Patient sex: M
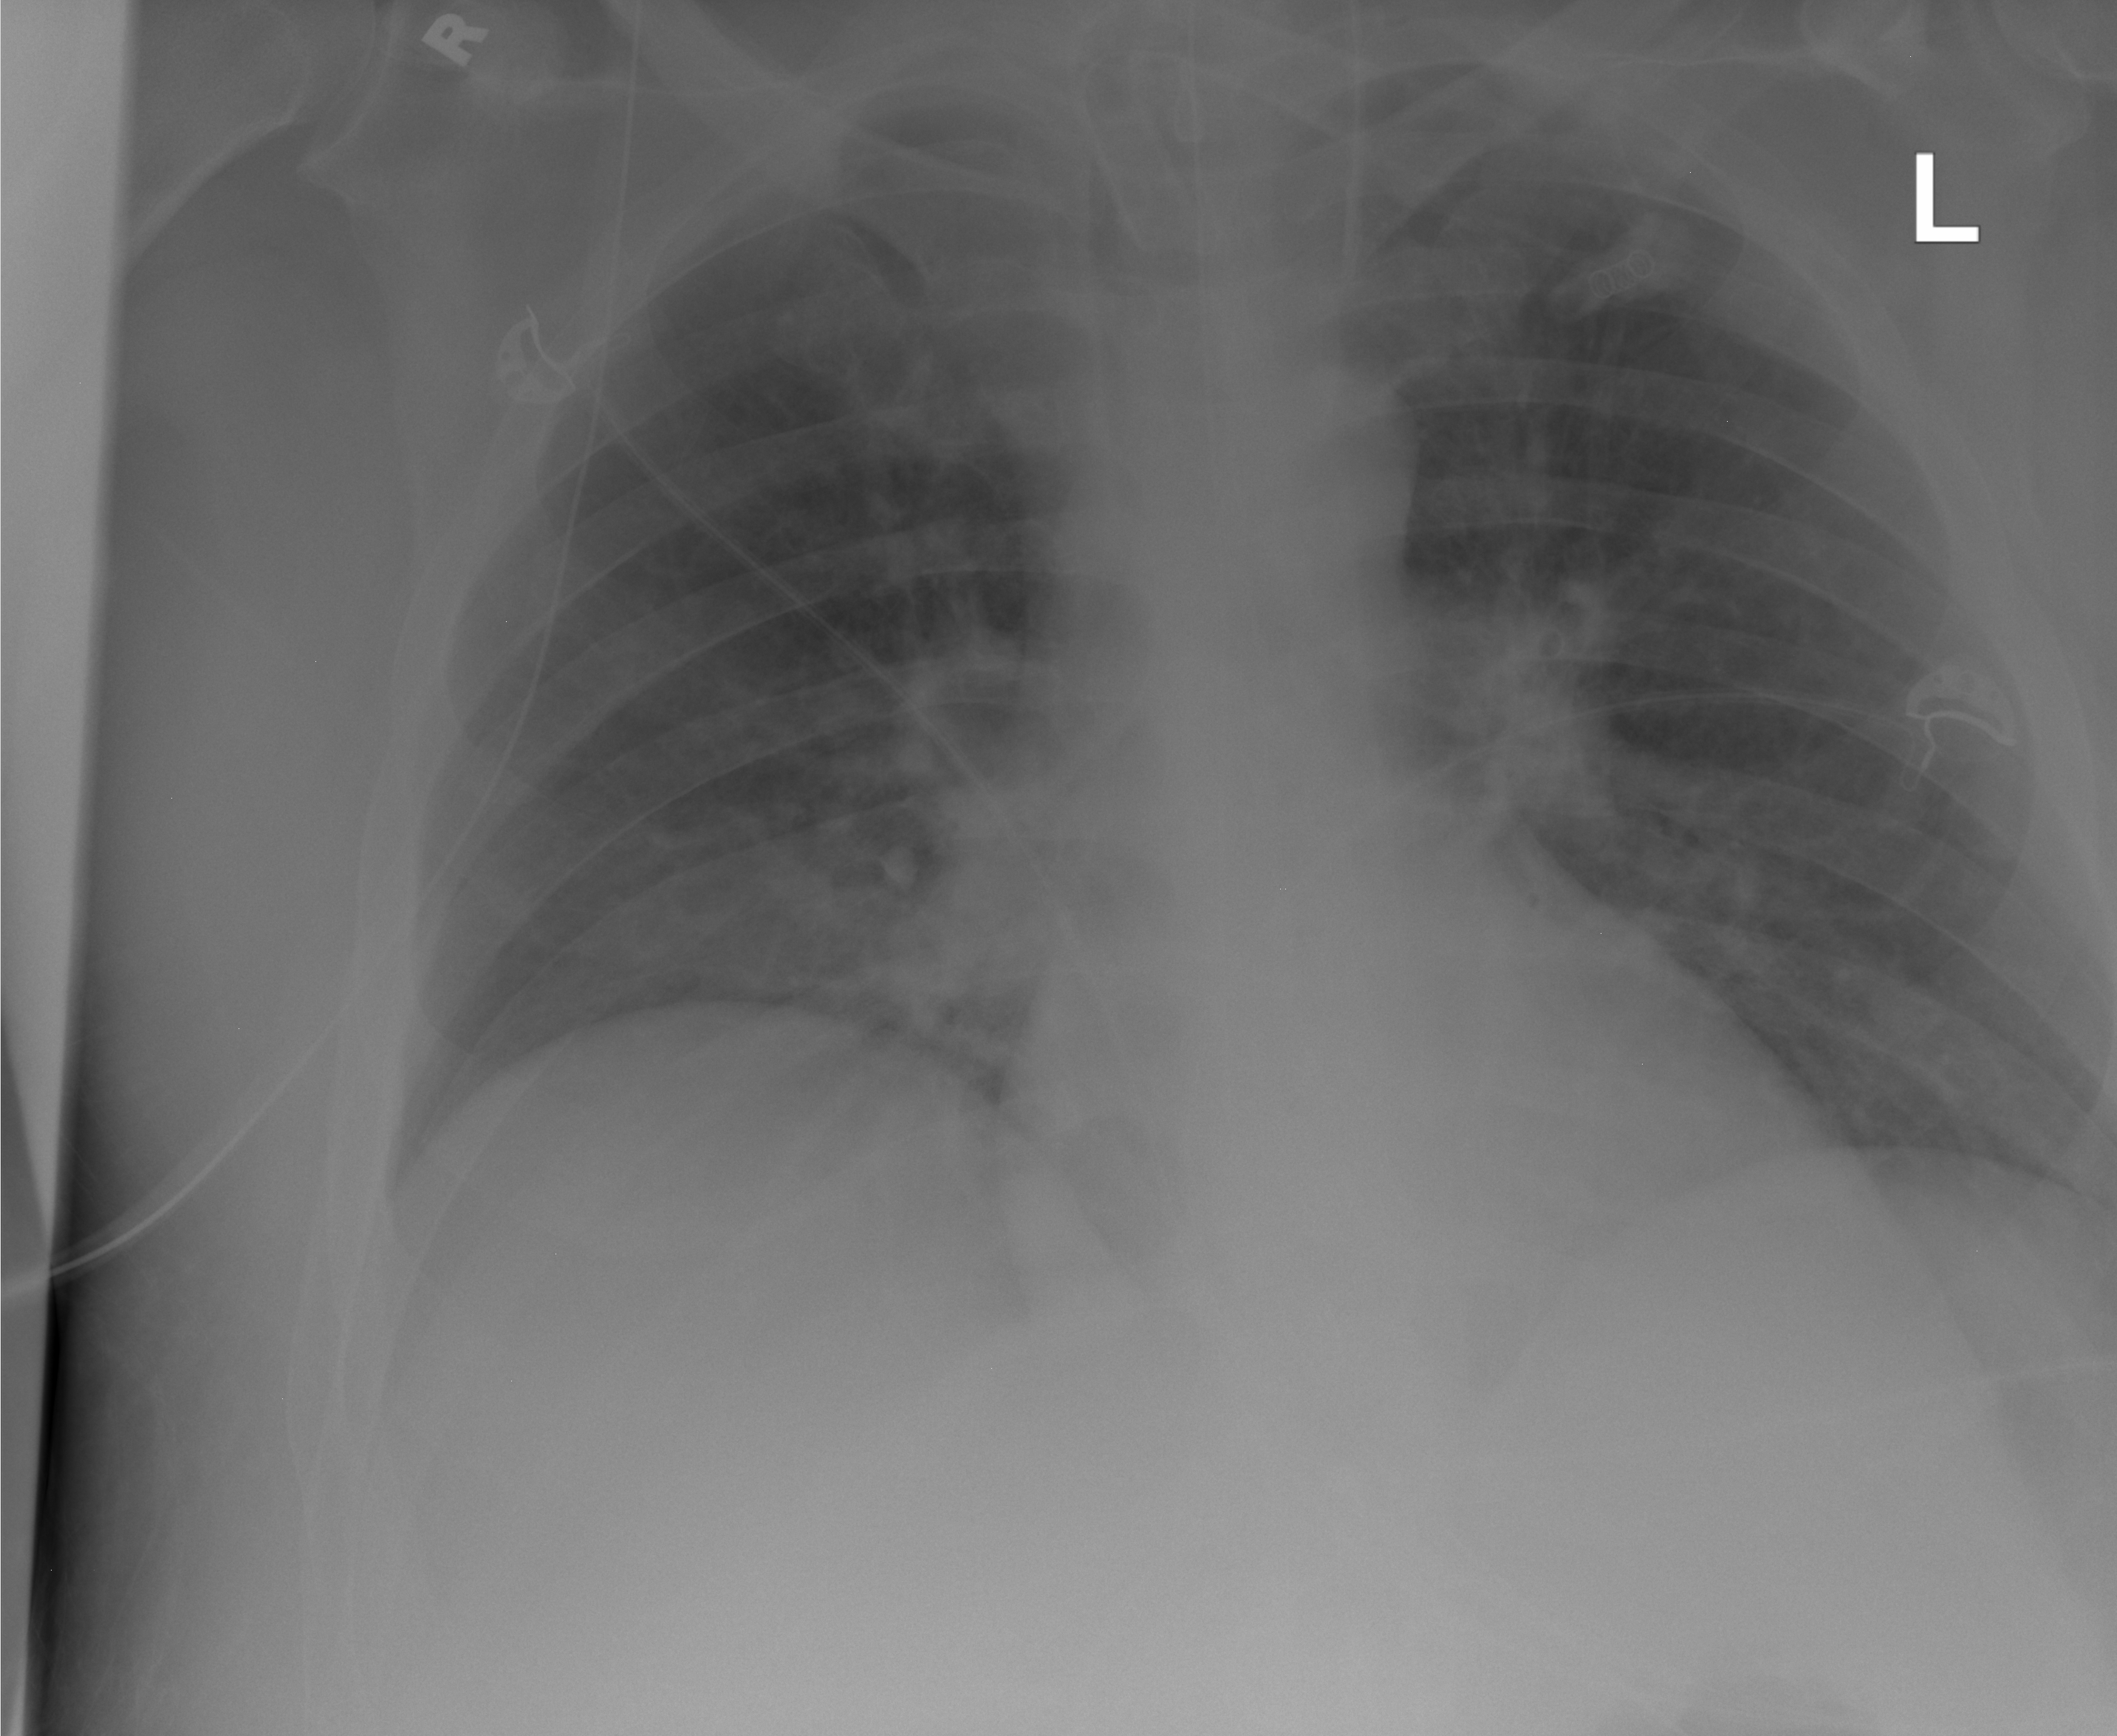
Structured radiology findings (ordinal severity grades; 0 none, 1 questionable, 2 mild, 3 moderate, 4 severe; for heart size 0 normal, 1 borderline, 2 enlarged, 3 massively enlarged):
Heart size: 0
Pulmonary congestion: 0
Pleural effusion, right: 0
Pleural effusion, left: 0
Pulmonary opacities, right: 1
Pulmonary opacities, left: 0
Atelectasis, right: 0
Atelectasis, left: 0